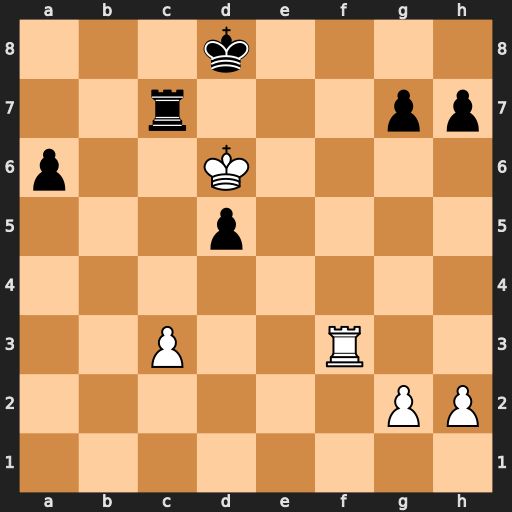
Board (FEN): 3k4/2r3pp/p2K4/3p4/8/2P2R2/6PP/8
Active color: w
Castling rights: -
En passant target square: -
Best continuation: Rf8#